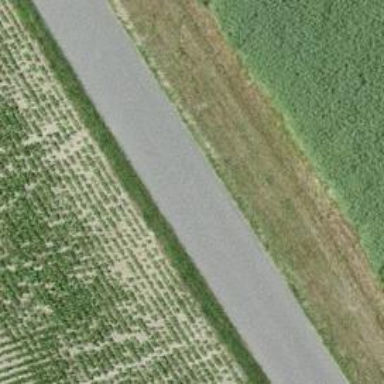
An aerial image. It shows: Unclassified road.